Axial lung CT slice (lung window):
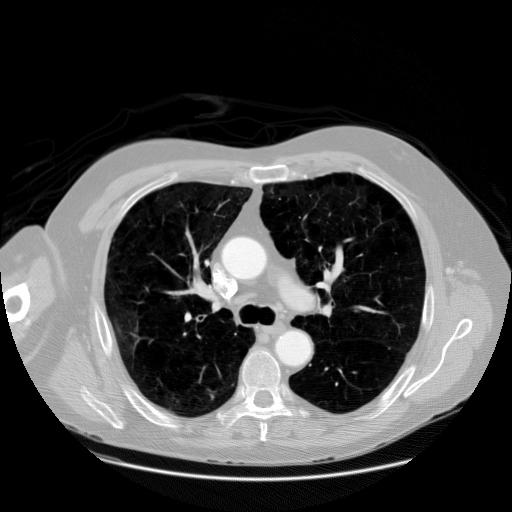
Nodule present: no